Question: Two questions:
1) How to insert into NatTable cell two text (each with a different font) and a image?
2) how to set the margins as the below image?
In the following cases:
a) Using java 1.6 (no RichTexCellEditor, no css).
b) Using java 1.7 (with RichTexCellEditor, no css).
c) Using java 1.8 (with RichTexCellEditor, with css).

Thank you very much in advance.
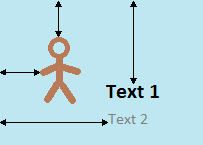
Answer: 1. NatTable styling is based on styles and painters as explained in [1]. For further information on NatTable configuration and getting started with NatTable, have a look at our Getting Started Tutorial [2]
2. To create a combination like the asked one, a combination of ICellPainter needs to be registered.
3. To add padding (not margin) between the cell border and the content, use the PaddingDecorator
4. To add an image additional to text, use a CellPainterDecorator that has a painter for the text as base and a ImagePainter as decorator.
5. Rendering text with different fonts is only supported by the RichTextCellPainter of the NatTable Nebula Extension. That one requires Java 1.7.
6. CSS styling in NatTable is used to create a styling configuration via CSS. There is no additional support despite that. The CSS support is contained in the NatTable E4 Extension that requires Java 1.8. The explanation is available in the 1.4 New & Noteworthy page [3]
So the answer to a) is: Rendering of text with two different fonts is not supported by NatTable Core, therefore you need to implement a custom 'ICellPainter' that would support that.
The answer to b) is to create a complex painter and register it like this:
'''
configRegistry.registerConfigAttribute(
CellConfigAttributes.CELL_PAINTER,
new BackgroundPainter(
new PaddingDecorator(
new CellPainterDecorator(
new PaddingDecorator(new RichTextCellPainter(), 10, 0, 0, 0),
CellEdgeEnum.LEFT,
new ImagePainter()),
2, 5, 2, 5)),
DisplayMode.NORMAL,
ColumnLabelAccumulator.COLUMN_LABEL_PREFIX + 0);
'''
Where the above example implies that there are column labels applied by the 'ColumnLabelAccumulator' and the painter should only be configured for the first column. Also note that the style for that concrete cell would need the attribute 'CellStyleAttributes.IMAGE' set, which is then be rendered by the 'ImagePainter'. If the image should be fixed, it needs to be set as constructor parameter.
Of course the content needs to contain the necessary HTML markup for rendering different fonts. Something like:
'''
<p><strong><span style="font-size:14px">This is a test</span></strong></p>
<p><span style="color:rgb(128, 128, 128)"><span style="font-size:12px">This is a test</span></span></p>
'''
The answer to c) is not that trivial. First the complex painter structure shown above can't be accomplished with CSS. The reason is that multiple paddings need to be configured, which is not supported by the NatTable CSS.
Second the RichTextPainter is not known to the E4 Extension. Therefore it needs to be registered manually to the 'CellPainterFactory', e.g.
'''
CellPainterFactory.getInstance().registerContentPainter(
"richtext",
(painterProperties, underlying) -> {
return new RichTextCellPainter();
});
'''
where the handling of additional attributes need to be considered somehow.
In the CSS it would then look somehow like this:
'''
painter: background padding decorator richtext;
decoration: left url('./nebula_logo_16.png') 5 true;
padding: 2 5;
'''
<URL>
<URL>
<URL>